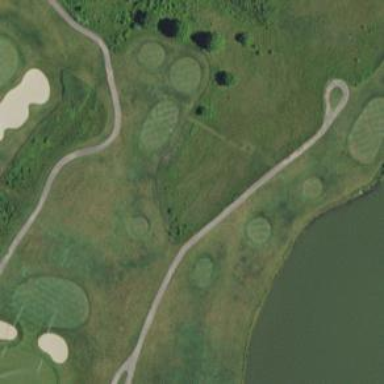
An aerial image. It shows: Service road used as golf cart path.